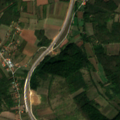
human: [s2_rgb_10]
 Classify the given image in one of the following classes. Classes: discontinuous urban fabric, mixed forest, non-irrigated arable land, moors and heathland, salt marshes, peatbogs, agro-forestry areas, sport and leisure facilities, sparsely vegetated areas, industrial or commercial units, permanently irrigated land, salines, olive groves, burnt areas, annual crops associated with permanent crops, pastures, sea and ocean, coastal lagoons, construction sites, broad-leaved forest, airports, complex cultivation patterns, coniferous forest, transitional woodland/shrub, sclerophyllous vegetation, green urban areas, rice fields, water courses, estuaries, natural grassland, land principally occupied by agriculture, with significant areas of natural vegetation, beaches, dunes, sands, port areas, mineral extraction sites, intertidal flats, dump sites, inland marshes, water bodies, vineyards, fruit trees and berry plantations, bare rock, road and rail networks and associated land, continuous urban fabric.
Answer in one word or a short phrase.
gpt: non-irrigated arable land, complex cultivation patterns, land principally occupied by agriculture, with significant areas of natural vegetation, broad-leaved forest